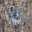
Label: 2